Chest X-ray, AP view. Patient: 40 years old, sex F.
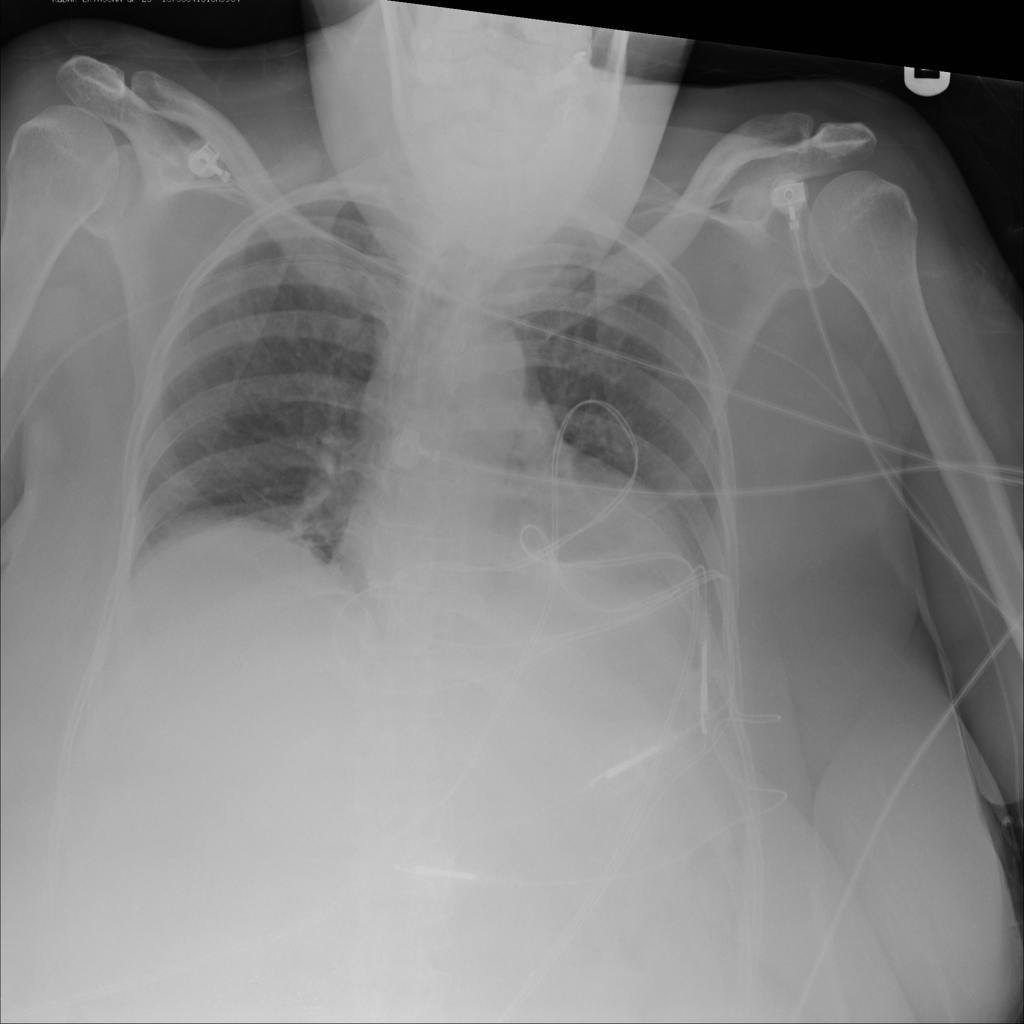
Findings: No Finding